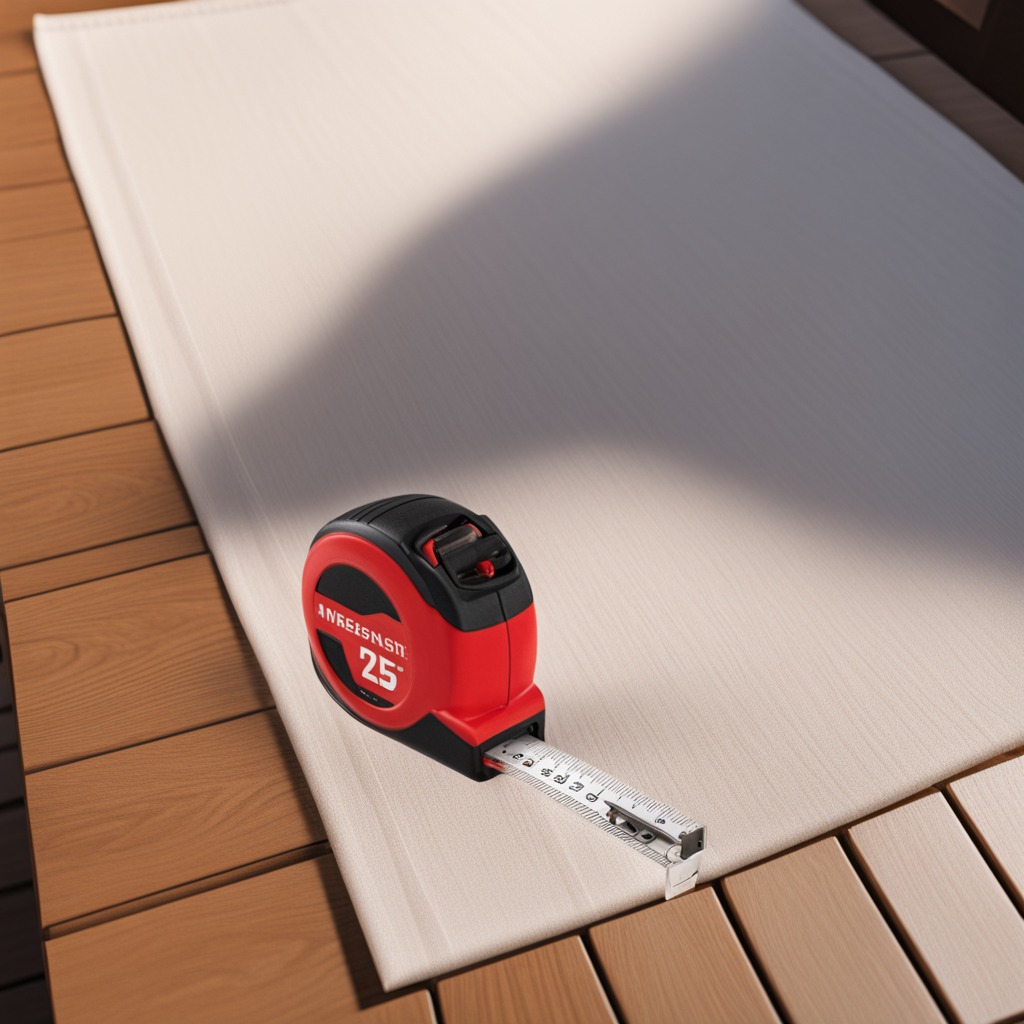
A measuring tape is lying on a wooden table in an outdoor workshop.